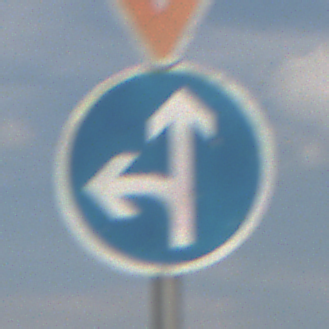
Verkehrszeichen: VorgeschriebeneFahrtrichtungGeradeausOderLinks
Zusatzzeichen oben: VorfahrtGewaehren
Umgebung: Outdoor, Nature
Tageszeit: MorningAfternoon
Wetter: PartlyCloudy
Licht: Natural
Jahreszeit: NotSpecified
Kontrast: HighContrast